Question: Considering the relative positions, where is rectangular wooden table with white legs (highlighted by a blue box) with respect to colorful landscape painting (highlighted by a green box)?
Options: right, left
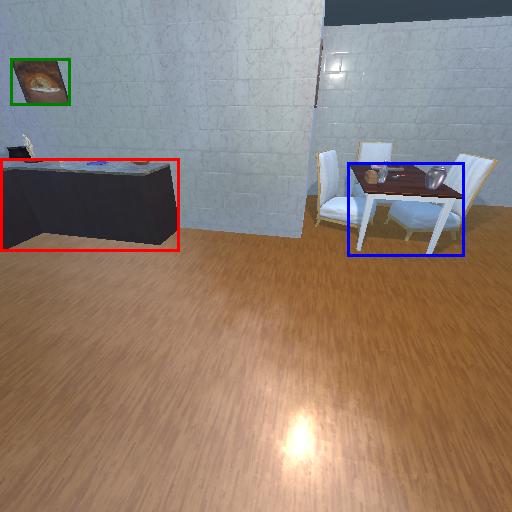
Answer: right